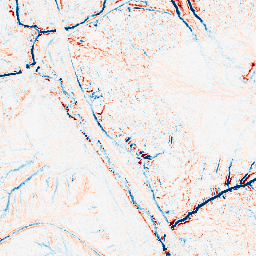
Category: edge_preserving
Decomposition family: median
Decomposition parameters: size: 7
Upsampling method: bspline
Upsampling parameters: scale: 8
Upsampling scale: 8